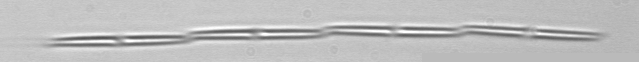
Label: Pseudo-nitzschia